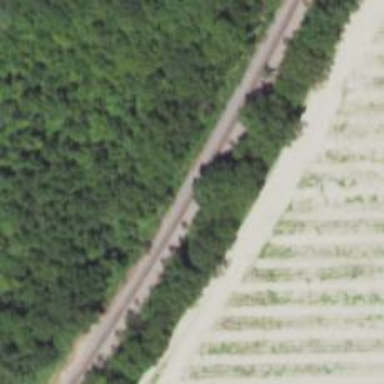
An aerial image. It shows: Railway track.